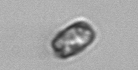
Label: Thalassiosira